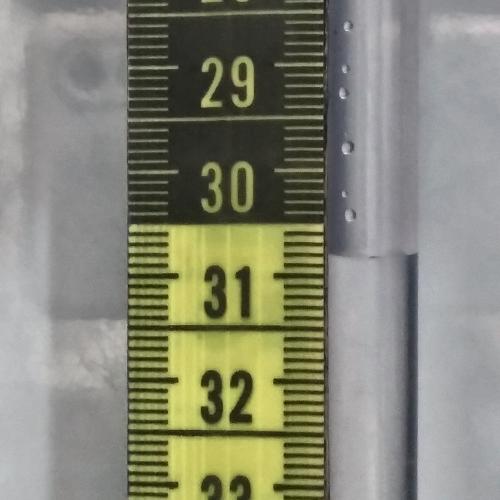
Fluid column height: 30.8 cm